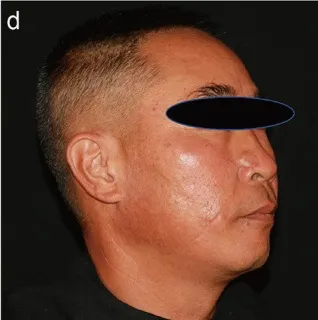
A 51-year-old man with a history of basal cell carcinoma on the right ala for 7 months. (d) Appearance at 13 months after the operation.
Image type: medical_photograph (other_medical_photograph)